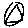
Label: triangle